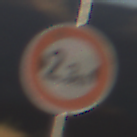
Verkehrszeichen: TatsaechlicheBreite2Komma3
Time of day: SunriseSunset
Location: Outdoor (Nature)
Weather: Clear
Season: NotSpecified
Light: Natural